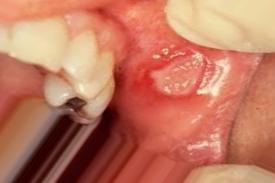
Condition: Mouth Ulcer